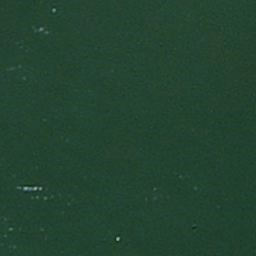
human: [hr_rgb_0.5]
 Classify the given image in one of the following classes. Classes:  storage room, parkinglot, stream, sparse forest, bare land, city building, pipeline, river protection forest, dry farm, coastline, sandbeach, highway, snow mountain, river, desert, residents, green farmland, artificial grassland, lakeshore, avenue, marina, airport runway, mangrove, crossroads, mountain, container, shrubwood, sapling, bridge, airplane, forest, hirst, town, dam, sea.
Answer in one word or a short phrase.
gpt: sea